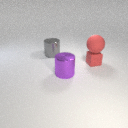
small red rubber cube behind large purple metal cylinder